Interaction volume radius: 5 \u00c5
Interaction volume height: 10 \u00c5
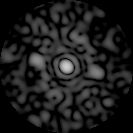
Disorder parameter: 0.7999